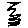
Label: zigzag